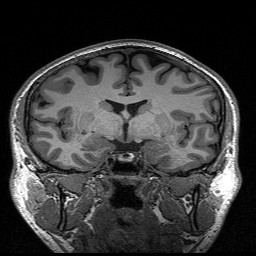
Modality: T1w
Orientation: sagittal
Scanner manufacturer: siemens
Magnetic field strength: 3 T